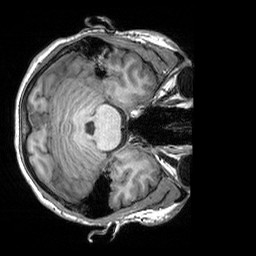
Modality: T1w
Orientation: axial
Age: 20
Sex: male
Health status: healthy
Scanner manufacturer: siemens
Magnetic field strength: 3 T
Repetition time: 2.3 s
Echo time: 0.00303 s